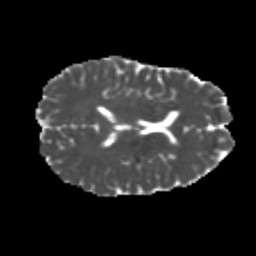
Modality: MD
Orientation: axial
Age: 22
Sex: female
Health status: healthy
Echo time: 0.074 s